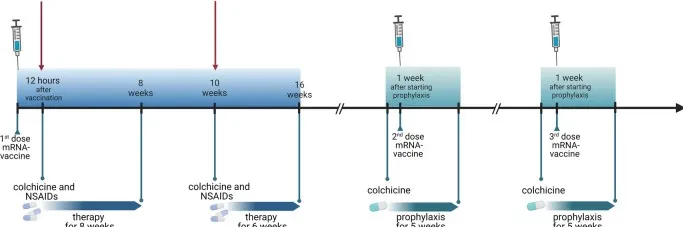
Timeline of clinical course (figure created with biorender. com).
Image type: chart (chart)